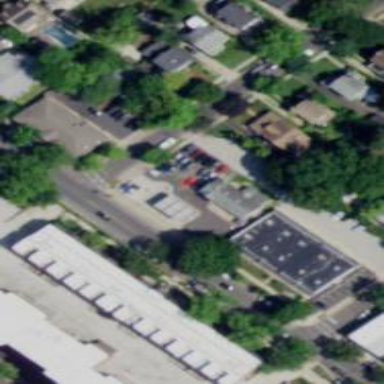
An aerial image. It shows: Fuel station.